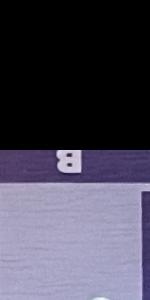
Label: Empty